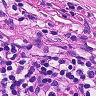
Metastatic tissue present: no